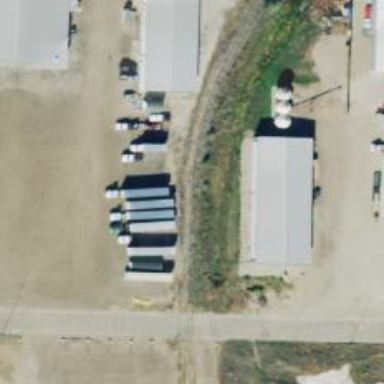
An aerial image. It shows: Railway siding with rails.